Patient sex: F
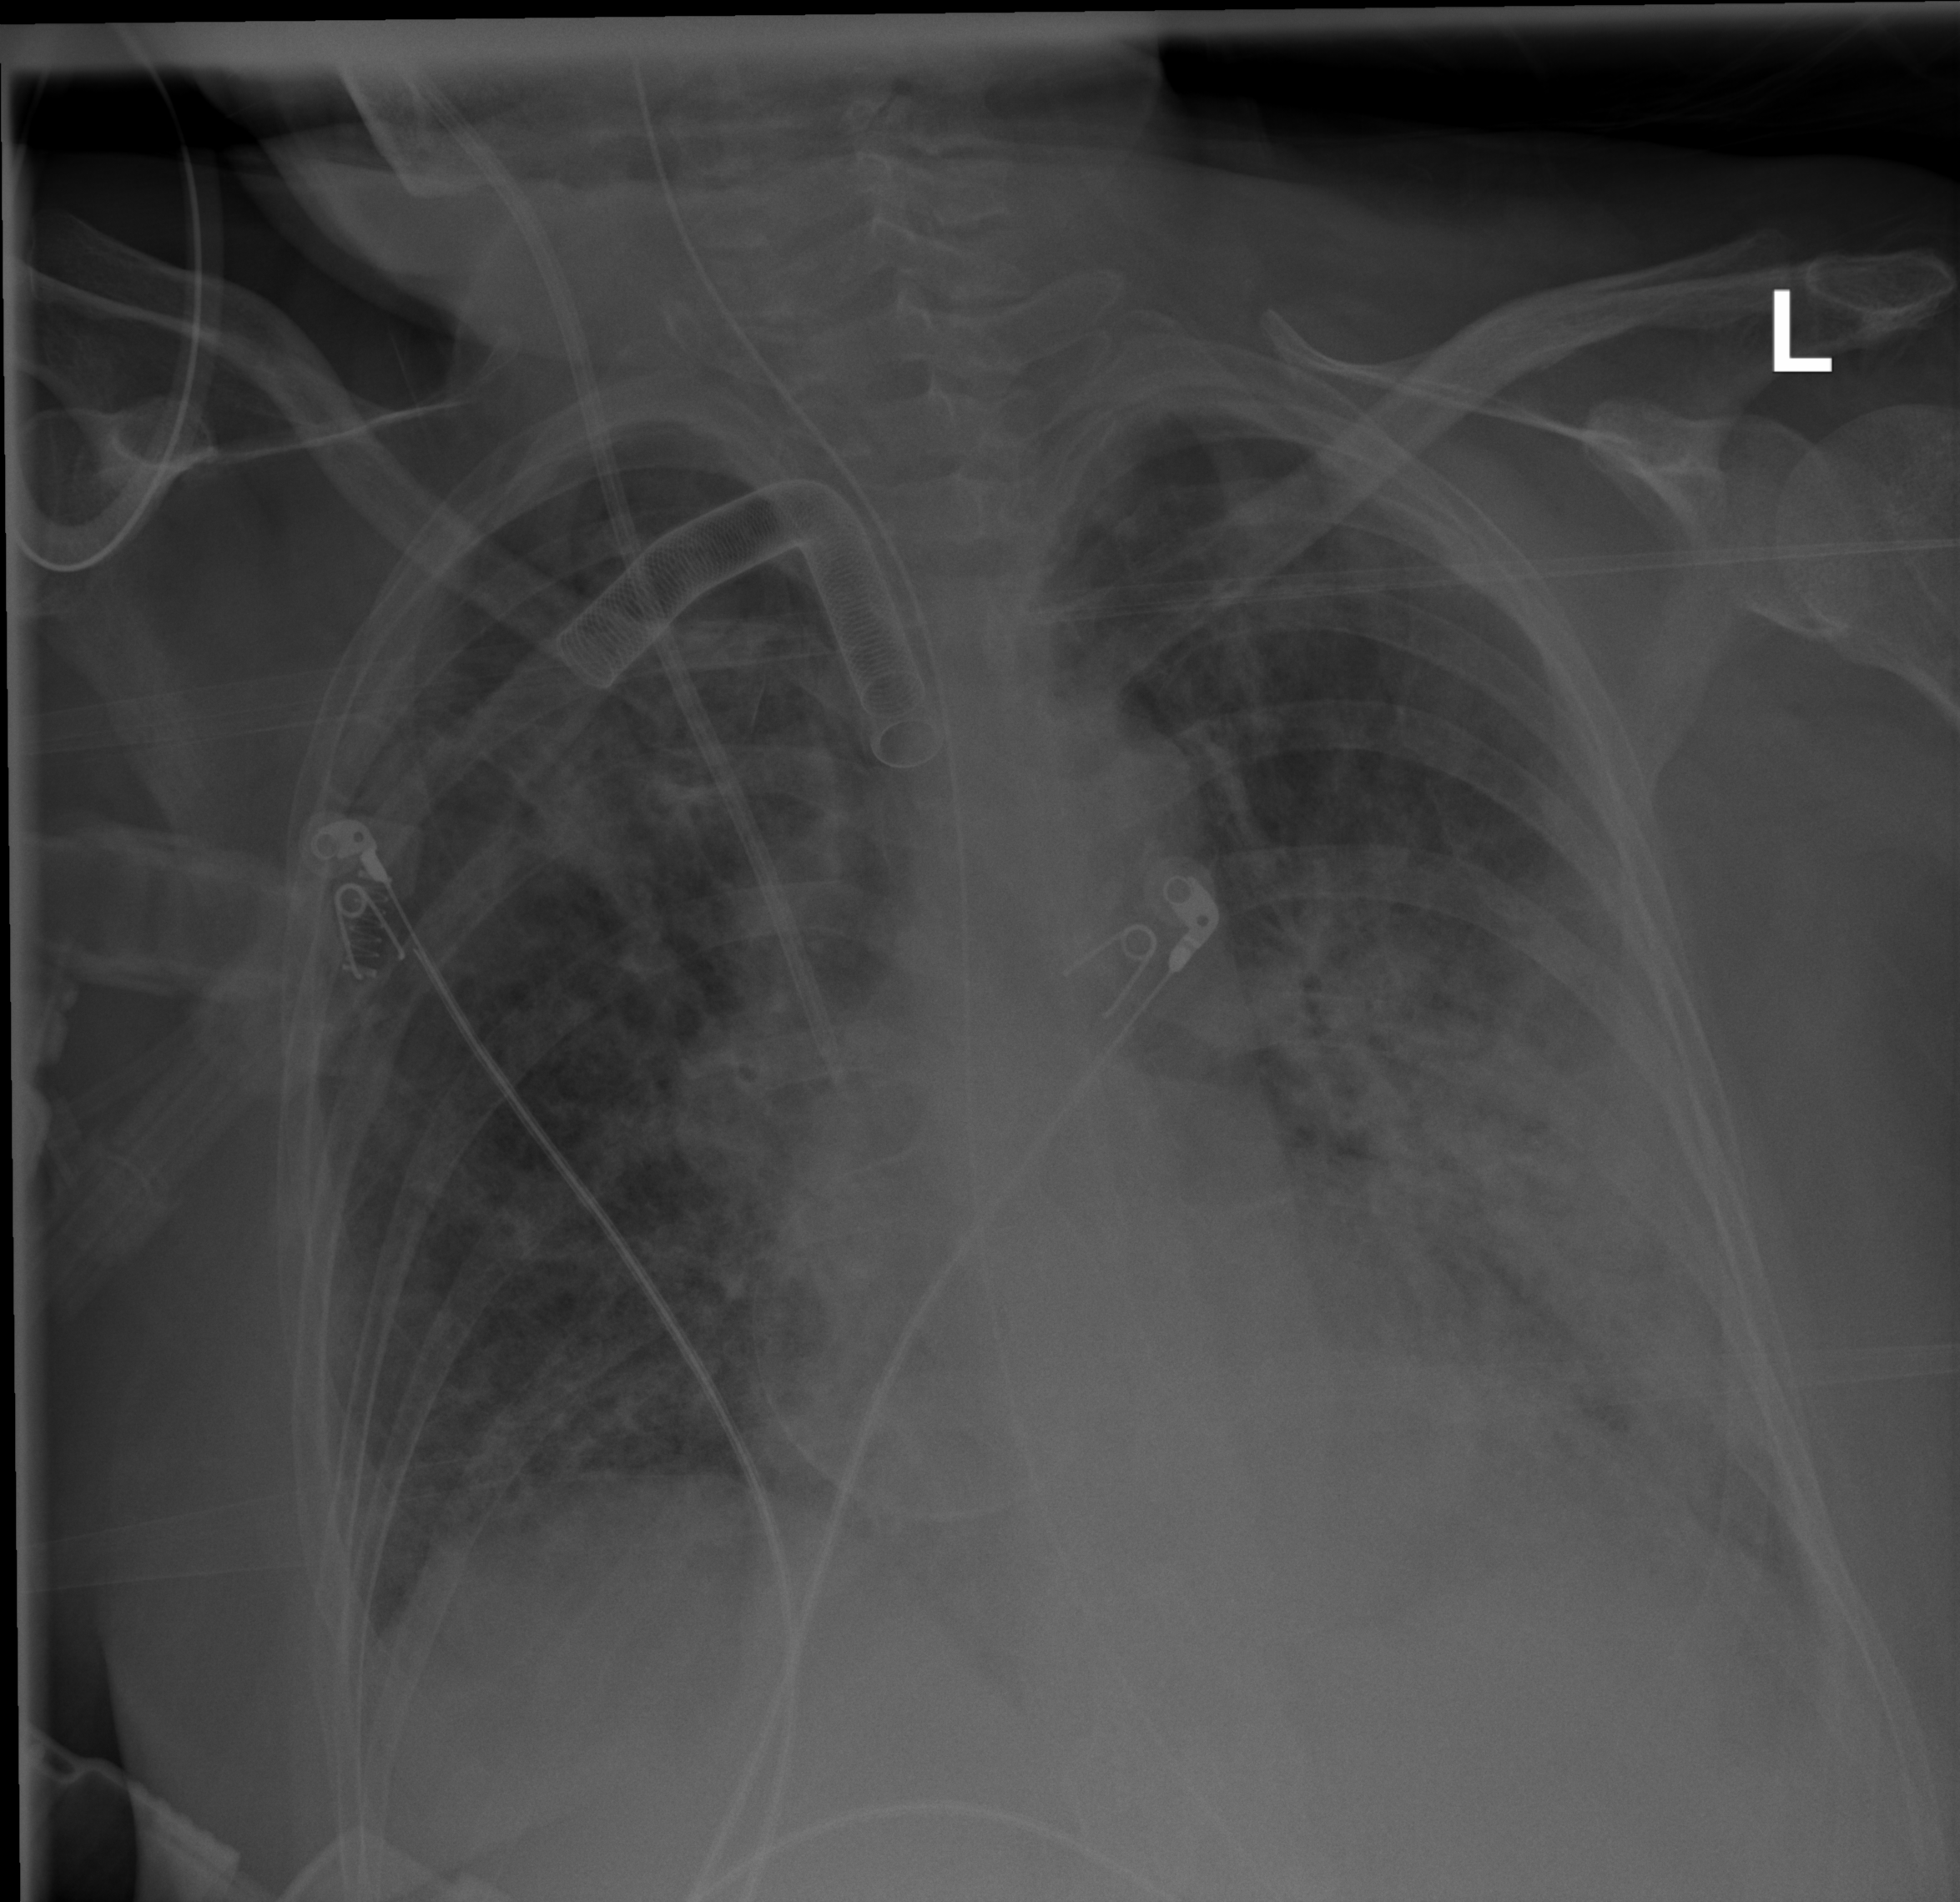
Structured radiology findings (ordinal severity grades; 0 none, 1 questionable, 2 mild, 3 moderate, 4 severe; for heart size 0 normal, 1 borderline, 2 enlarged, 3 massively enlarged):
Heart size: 2
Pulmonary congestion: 2
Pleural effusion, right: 0
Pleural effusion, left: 2
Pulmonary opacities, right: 3
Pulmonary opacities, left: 4
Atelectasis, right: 0
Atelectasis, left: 2